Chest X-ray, AP view. Patient: 60 years old, sex M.
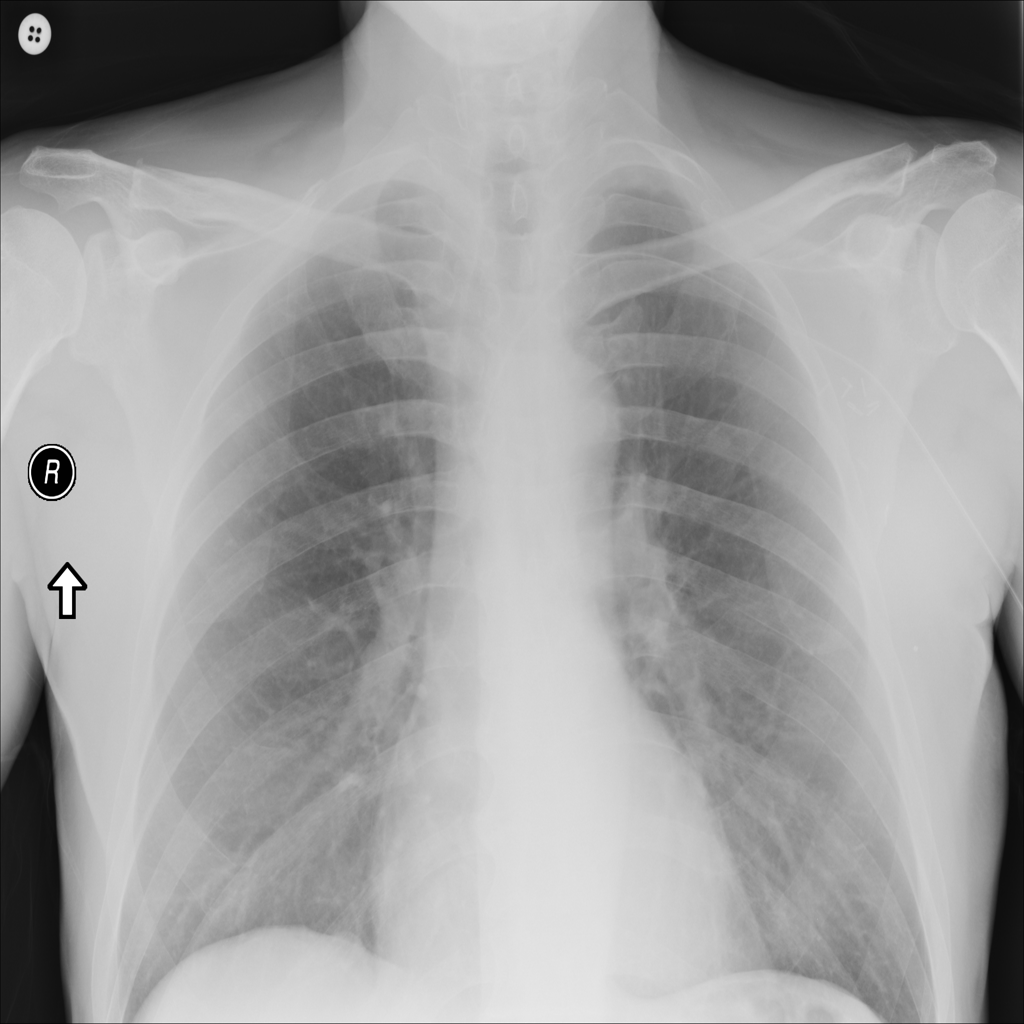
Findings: No Finding